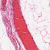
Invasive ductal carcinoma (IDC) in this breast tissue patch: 0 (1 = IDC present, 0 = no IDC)